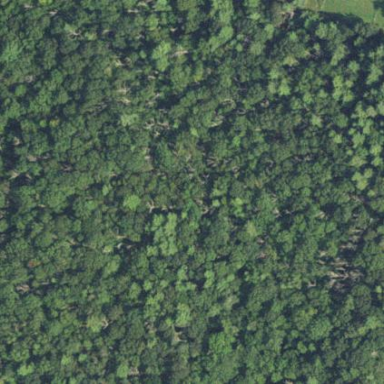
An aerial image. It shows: Woodland consisting mainly of needle-leaved trees.